Question: I have re-installed my Java 8 and get a new and fresh Eclipse version.
If I write the following code:
'''
String a = "001100";
switch(a) {
case "5": a = "25"; break;
default: System.exit(0);
}
'''
then Eclipse underlines the "a" in the switch-brackets red and says "Change project compliance and JRE to 1.7".
I have not tried this because I'm using Java 1.8 and this should work? I don't want to use Java 1.7.
My Eclipse is setting up with Java 1.8, also this Project. There is no lower Java version in the settings....
Where is the problem?

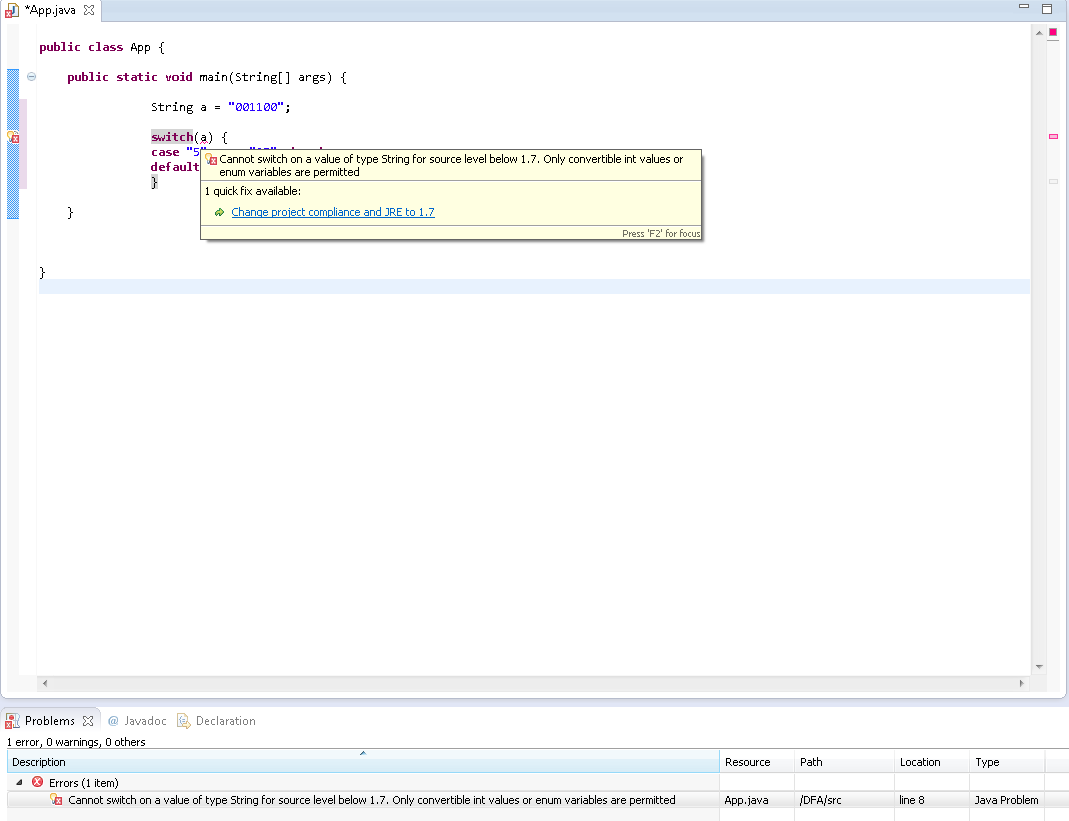
Answer: Your Eclipse is using a Java SDK version lower than 1.7. Check your Java compiler level in Eclipse:
> Windows>Preferences>Java>Compiler>compiler compliance level